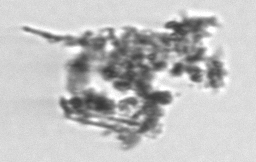
Label: detritus